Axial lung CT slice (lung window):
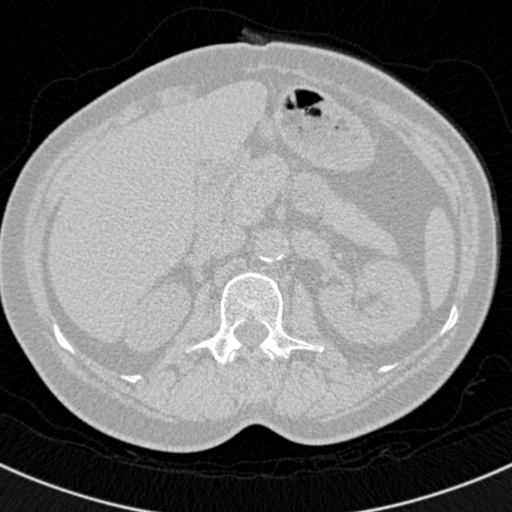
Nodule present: no